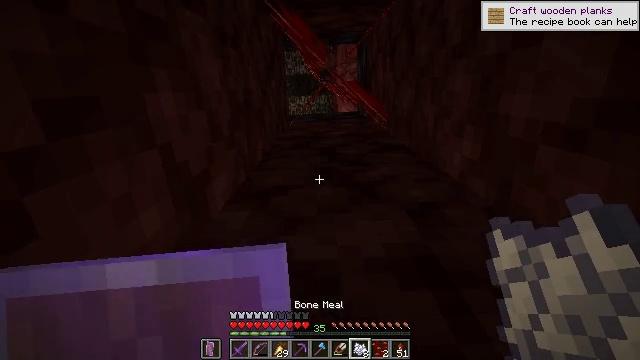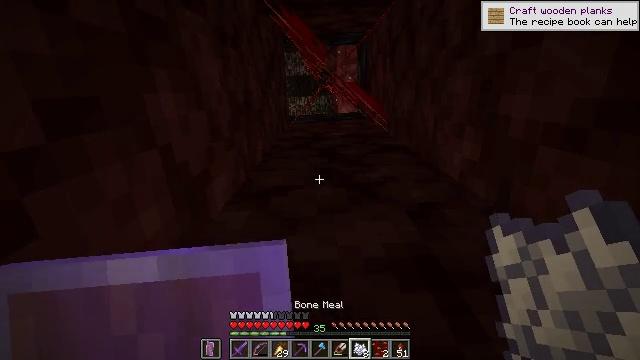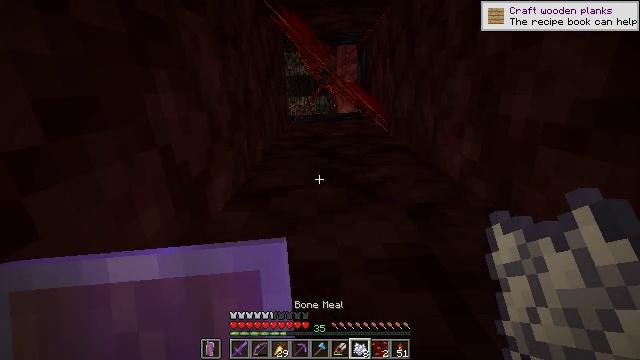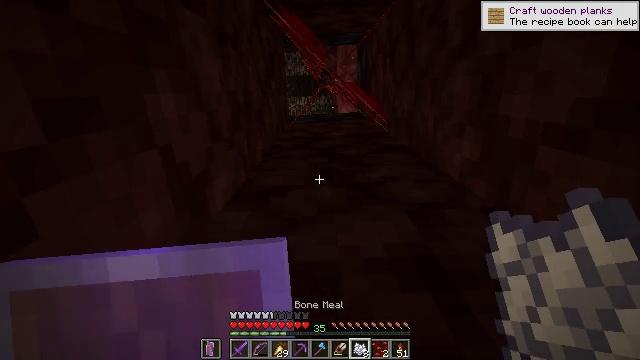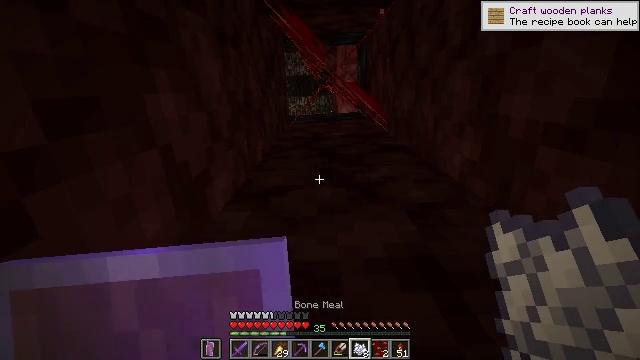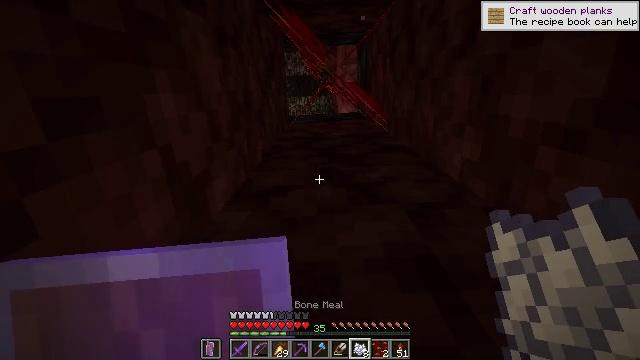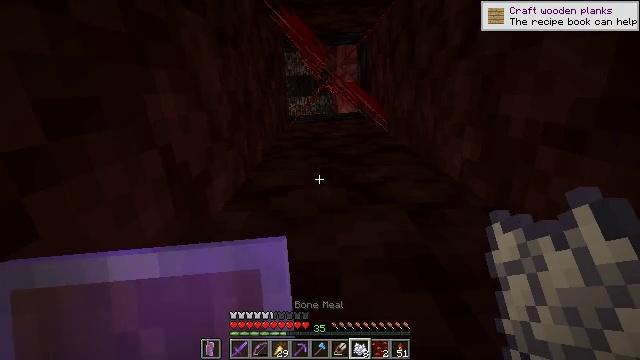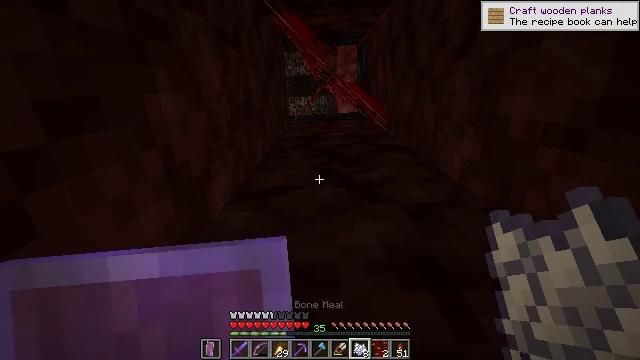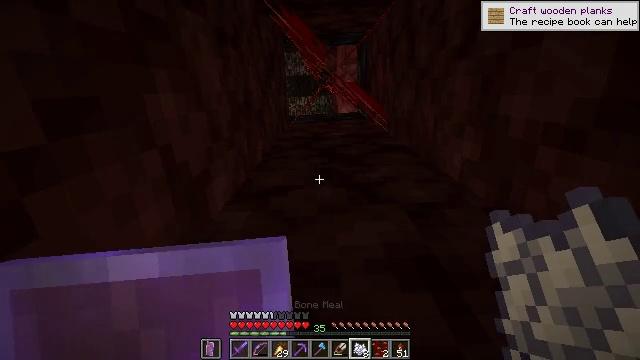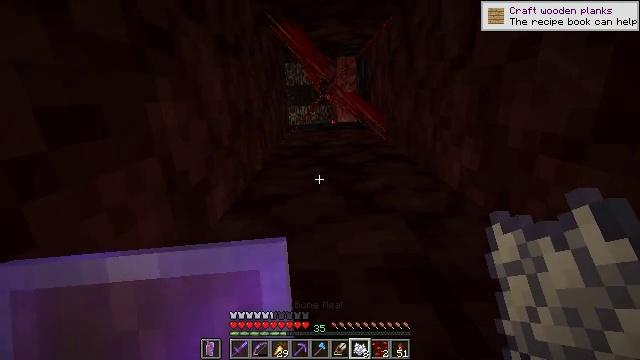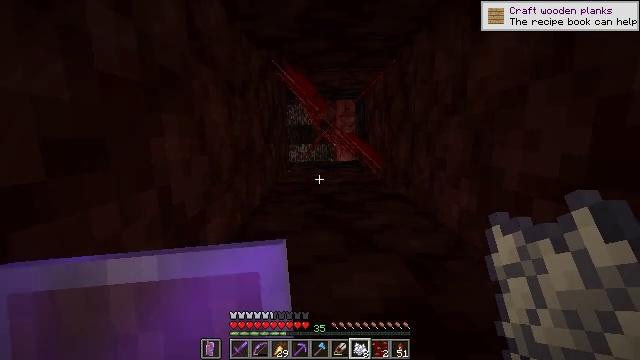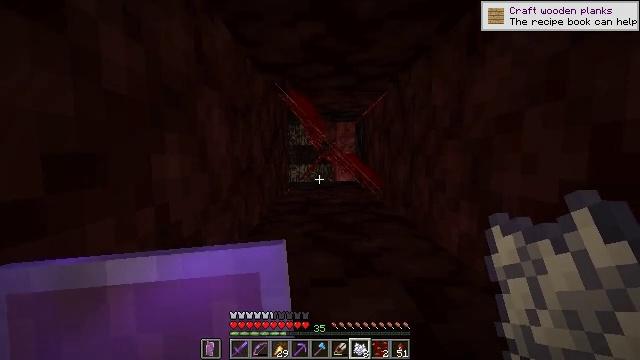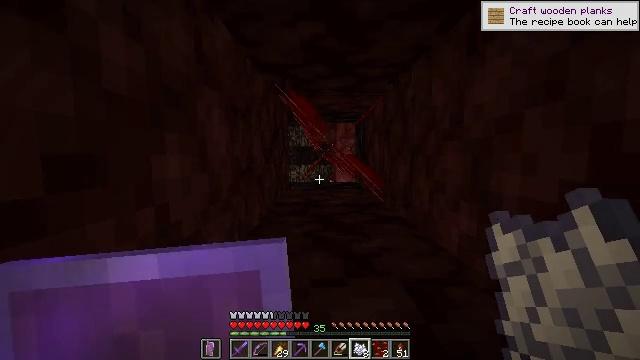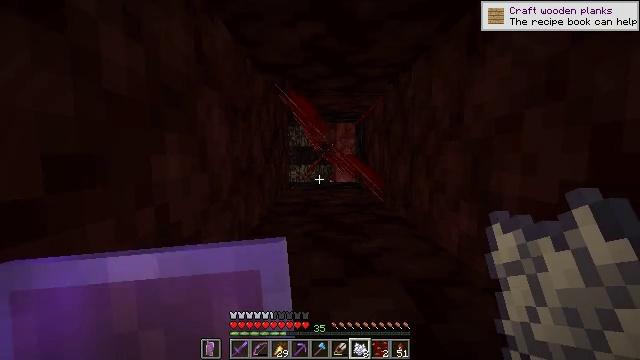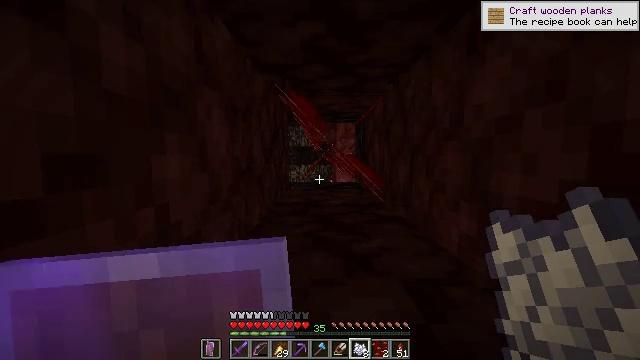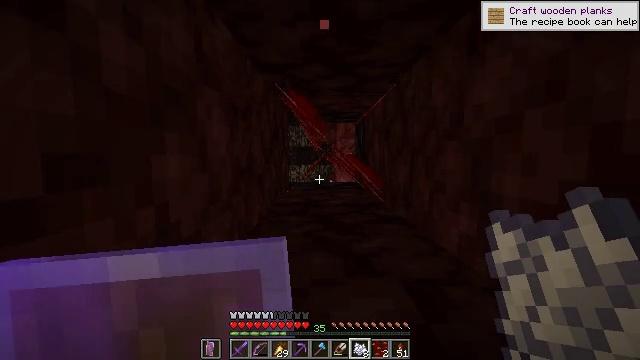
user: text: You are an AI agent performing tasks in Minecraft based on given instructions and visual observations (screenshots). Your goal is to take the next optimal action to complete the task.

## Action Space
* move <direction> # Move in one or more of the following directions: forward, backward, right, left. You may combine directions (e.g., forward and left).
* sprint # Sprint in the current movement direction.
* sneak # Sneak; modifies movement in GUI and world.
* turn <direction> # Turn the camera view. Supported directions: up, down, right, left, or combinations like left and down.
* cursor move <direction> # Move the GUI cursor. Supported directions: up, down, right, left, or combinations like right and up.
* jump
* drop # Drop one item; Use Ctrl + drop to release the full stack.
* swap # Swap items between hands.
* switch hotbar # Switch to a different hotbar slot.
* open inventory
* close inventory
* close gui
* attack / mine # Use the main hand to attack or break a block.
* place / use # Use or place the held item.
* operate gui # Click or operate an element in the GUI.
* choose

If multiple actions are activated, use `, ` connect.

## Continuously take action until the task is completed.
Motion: motion action
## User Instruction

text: Break the weeping vines hanging from the ceiling.
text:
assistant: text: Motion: no_op
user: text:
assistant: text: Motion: no_op
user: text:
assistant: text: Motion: no_op
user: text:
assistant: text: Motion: no_op
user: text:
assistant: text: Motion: no_op
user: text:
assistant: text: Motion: no_op
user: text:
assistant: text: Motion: no_op
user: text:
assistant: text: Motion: no_op
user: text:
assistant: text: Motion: turn up
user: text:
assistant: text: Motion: turn right and up
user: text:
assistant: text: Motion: turn right and up
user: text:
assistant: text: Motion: no_op
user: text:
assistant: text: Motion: no_op
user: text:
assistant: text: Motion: no_op
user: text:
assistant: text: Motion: no_op
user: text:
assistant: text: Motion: no_op
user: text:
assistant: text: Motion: turn down
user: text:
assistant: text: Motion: turn right and down
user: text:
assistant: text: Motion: turn down
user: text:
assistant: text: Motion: turn right and down
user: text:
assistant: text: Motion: turn right and down
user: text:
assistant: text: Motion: turn right and down
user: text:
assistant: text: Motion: turn right and down
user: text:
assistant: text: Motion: turn right and down
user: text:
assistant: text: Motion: turn right and down
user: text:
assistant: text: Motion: turn right and down
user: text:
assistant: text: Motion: turn right and down
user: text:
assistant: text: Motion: no_op
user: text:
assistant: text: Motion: no_op
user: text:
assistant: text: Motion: no_op